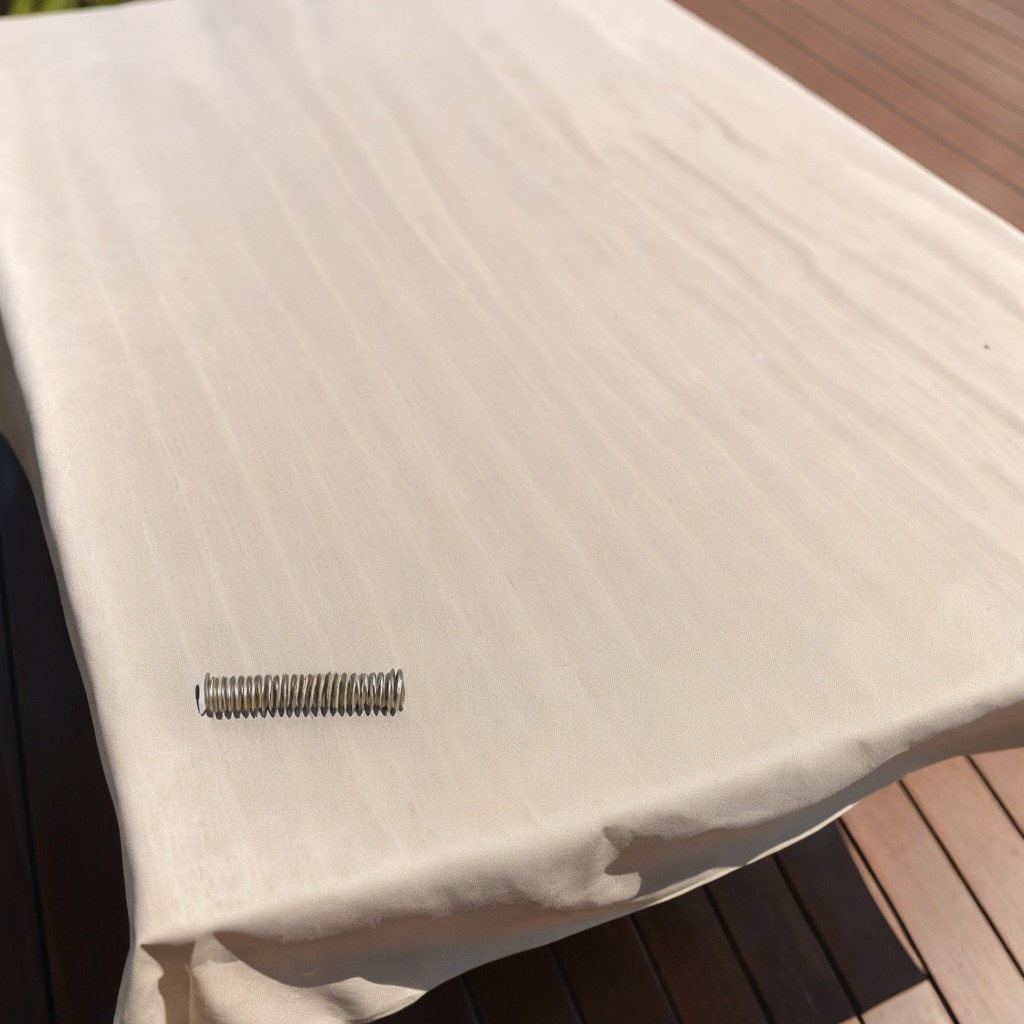
A coiled metal spring is lying on the wooden table.